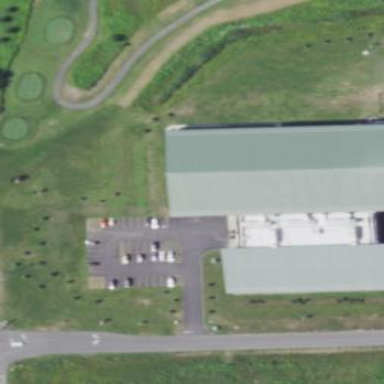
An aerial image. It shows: Sports centre building.